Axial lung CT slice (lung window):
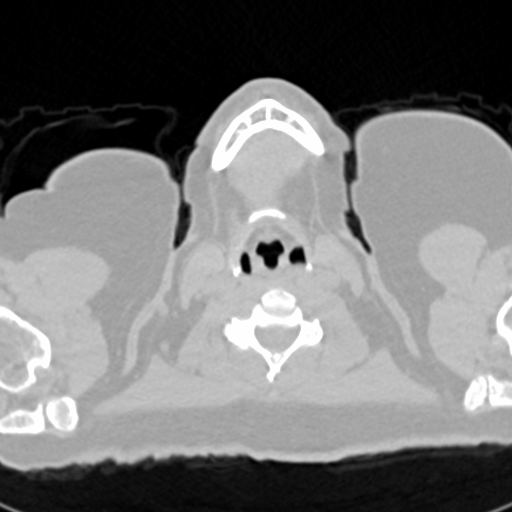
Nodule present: no